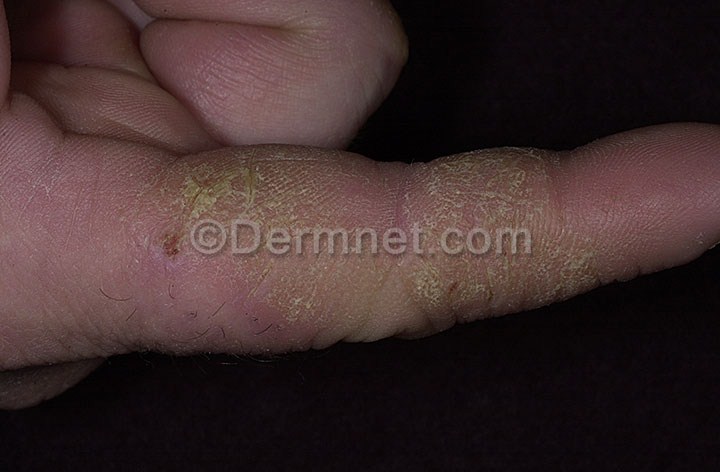
Disease: Eczema Photos